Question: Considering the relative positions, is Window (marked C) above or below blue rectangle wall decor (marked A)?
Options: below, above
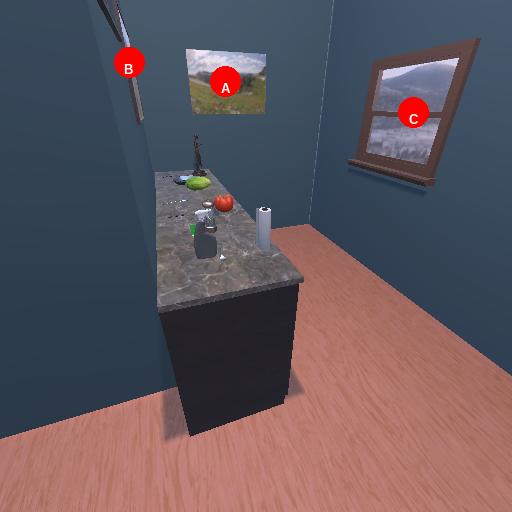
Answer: below